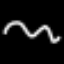
Label: squiggle